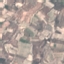
Land use / land cover: PermanentCrop